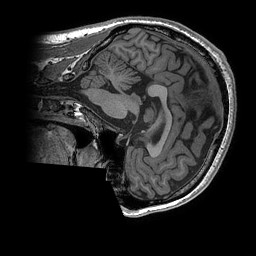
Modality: T1w
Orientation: sagittal
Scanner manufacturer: ge
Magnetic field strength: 3 T
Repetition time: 0.008156 s
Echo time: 0.00318 s